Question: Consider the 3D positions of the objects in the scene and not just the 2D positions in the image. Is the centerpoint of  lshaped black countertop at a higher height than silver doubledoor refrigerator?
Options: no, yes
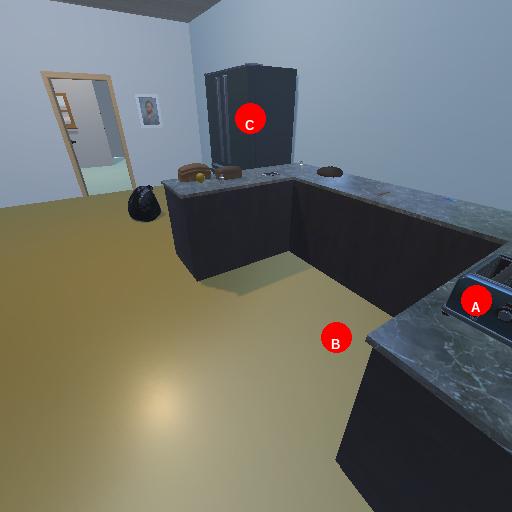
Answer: no